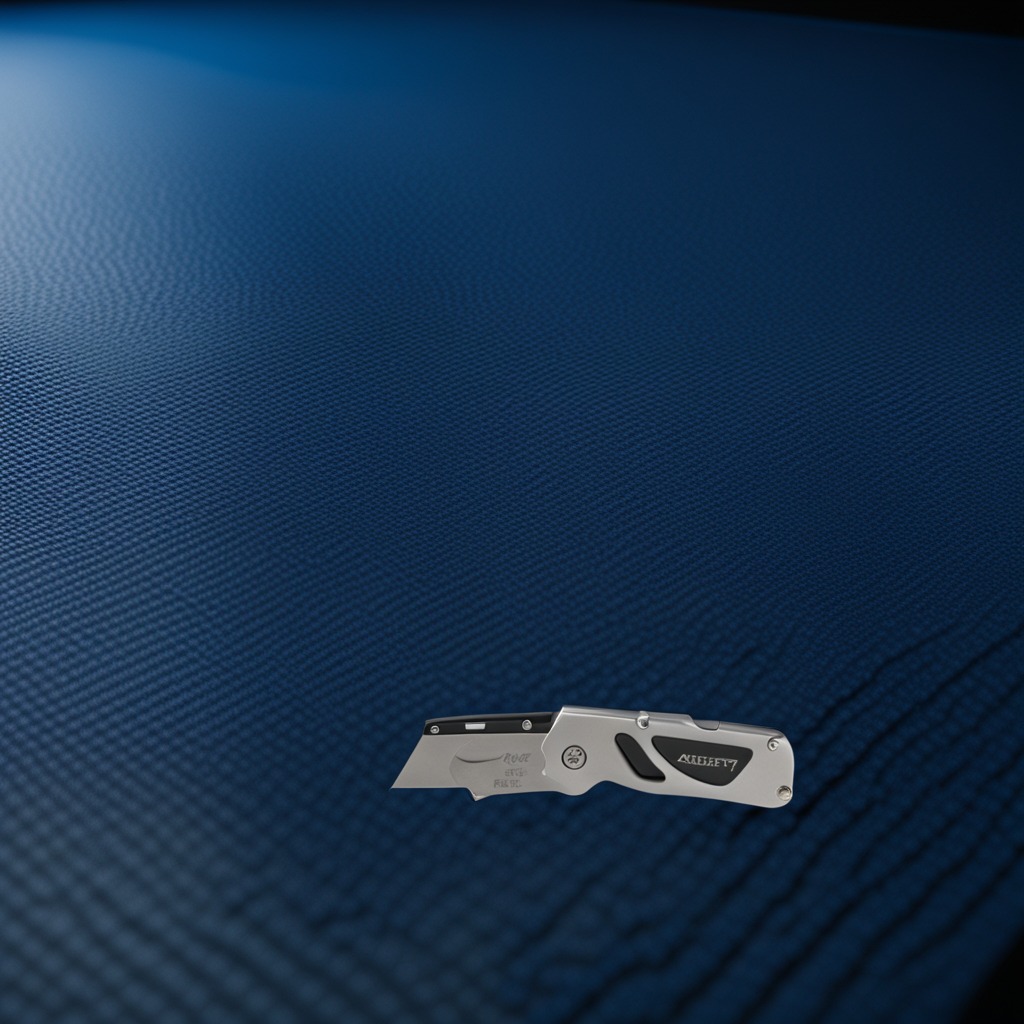
A utility knife lies on a clean granite tabletop covered with a blue rubber mat inside a workshop at night dim ambient light soft shadows worn but beneath the mat